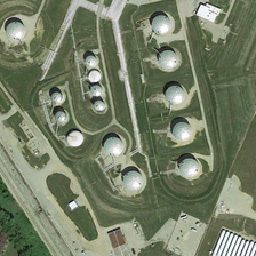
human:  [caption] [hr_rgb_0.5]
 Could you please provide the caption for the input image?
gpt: The green lawn is very beautiful.

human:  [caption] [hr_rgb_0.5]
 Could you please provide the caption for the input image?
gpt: The green lawn is very beautiful.

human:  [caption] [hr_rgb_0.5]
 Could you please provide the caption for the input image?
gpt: The green lawn is very beautiful.

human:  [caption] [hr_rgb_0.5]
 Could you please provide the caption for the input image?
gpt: The best spherical buildings on earth have been arranged.

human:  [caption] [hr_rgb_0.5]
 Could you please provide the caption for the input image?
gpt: The best spherical buildings on earth are distributed.